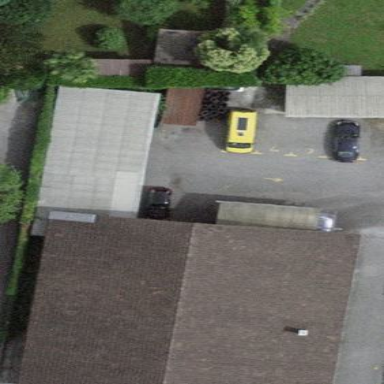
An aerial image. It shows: Building housing car repair shop.